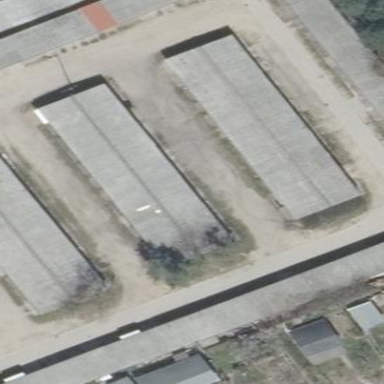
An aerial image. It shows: Group of garages.